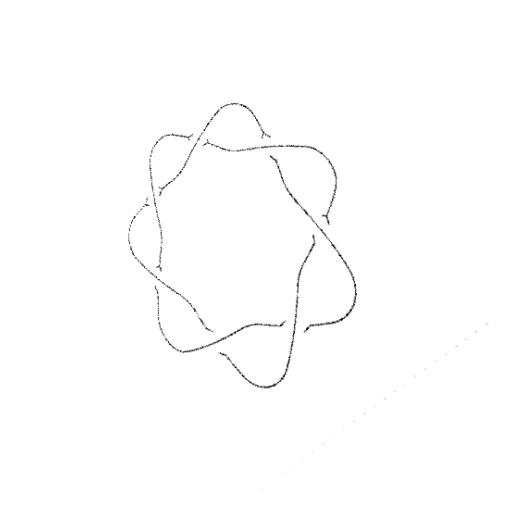
Crossing number: 7